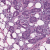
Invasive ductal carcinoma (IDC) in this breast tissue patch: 1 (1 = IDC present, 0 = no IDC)